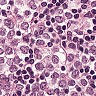
Metastatic tissue present: yes